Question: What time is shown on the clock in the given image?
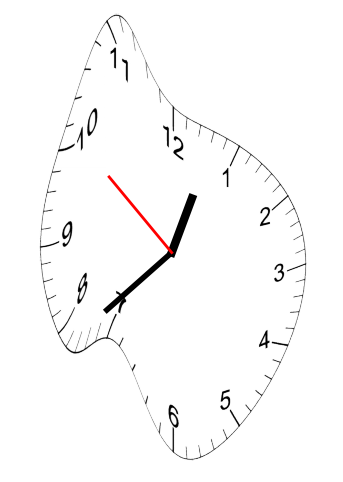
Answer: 12:37:51